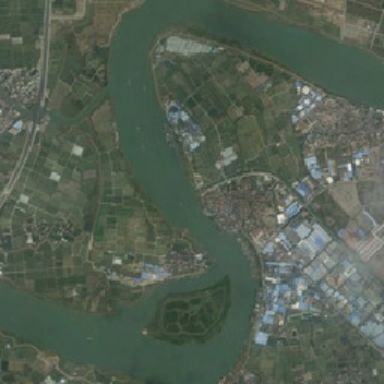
Some factory buildings and residential areas and farmland have island and z-shaped rivers in turn area .